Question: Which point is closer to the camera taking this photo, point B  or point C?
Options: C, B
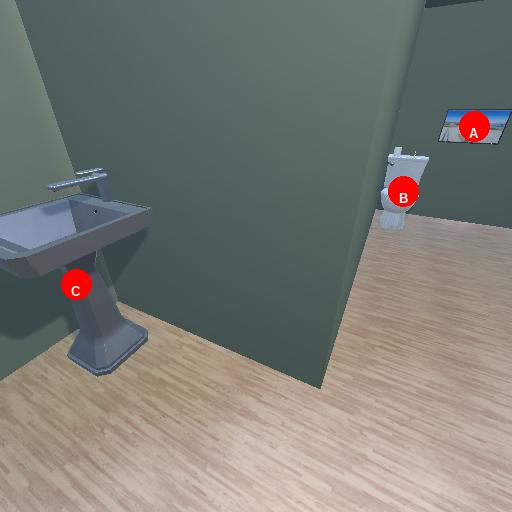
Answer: C